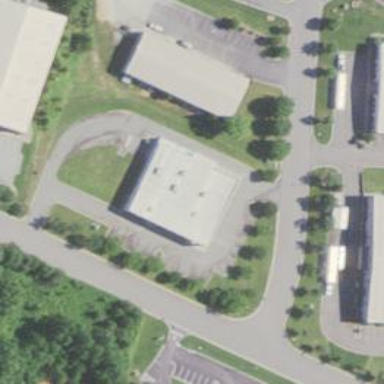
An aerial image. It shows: Commercial building.